Question: I am trying to make a scanning application. That application will scan the document and will display image in a picture box. The problem I am facing is image (Documents image which kept in the scanner or say 'real 'image) is displaying inside another image with some background (That background color is also changing) its look like this image.

I have tried lot of things but nothing giving me a perfect result I tried it with a forge.net. Here is the code I have tried.
'''
public static System.Drawing.Image AforgeAutoCrop(Bitmap selectedImage)
{
Bitmap autoCropImage = null;
try
{
autoCropImage = selectedImage;
// create grayscale filter (BT709)
Grayscale filter = new Grayscale(0.2125, 0.7154, 0.0721);
Bitmap grayImage = filter.Apply(autoCropImage);
// create instance of skew checker
DocumentSkewChecker skewChecker = new DocumentSkewChecker();
// get documents skew angle
double angle = skewChecker.GetSkewAngle(grayImage);
// create rotation filter
RotateBilinear rotationFilter = new RotateBilinear(-angle);
rotationFilter.FillColor = Color.White;
// rotate image applying the filter
Bitmap rotatedImage = rotationFilter.Apply(grayImage);
new ContrastStretch().ApplyInPlace(grayImage);
new Threshold(100).ApplyInPlace(grayImage);
BlobCounter bc = new BlobCounter();
bc.FilterBlobs = true;
// bc.MinWidth = 500;
//bc.MinHeight = 500;
bc.ProcessImage(grayImage);
Rectangle[] rects = bc.GetObjectsRectangles();
MemoryStream writeName = new MemoryStream();
if (rects.Length == 0)
{
System.Windows.Forms.MessageBox.Show("No rectangle found in image ");
}
else if (rects.Length == 1)
{
Bitmap cropped = new Crop(rects[0]).Apply(autoCropImage);
autoCropImage = cropped;
// pictureBox1.Image = cropped;
}
else if (rects.Length > 1)
{
// get largets rect
Console.WriteLine("Using largest rectangle found in image ");
var r2 = rects.OrderByDescending(r => r.Height * r.Width).ToList();
//var r2 = rects.OrderByDescending(r => r.Height < 1500 && r.Width < 1000).ToList();
Bitmap cropped = new Crop(r2[0]).Apply(autoCropImage);
Graphics gr = Graphics.FromImage(cropped);
gr.DrawRectangles(new Pen(Color.Red), rects);
autoCropImage = cropped;
// pictureBox1.Image = cropped;
}
else
{
Console.WriteLine("Huh? on image ");
}
}
catch(Exception ex)
{
MessageBox.Show(ex.Message);
}
return autoCropImage;
}
'''
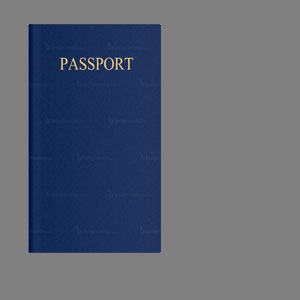
Answer: I assume you always have an image with a distinct foreground and background, and you want to do something like a zealous crop of the background.
In this case I would do something similar to region growning. Start at a point where you can be guaranteed a background pixel.
Get another image (or matrix or whatever), initialized to zeros, and set the corresponding pixel value to 1. If any neighboring pixels are within a threshold value in the original image, move to them recursively and set their corresponding pixel values to 0 as well.
That is:
'''
map = 0's, size of image
function f(x,y,image,map)
if map(x,y) is not 0
return
if pixel value at image(x,y)<T
map(x,y) = 1;
for all neighbors of x,y
function([neighbor coordinates],image,map)
else
map(x,y) = 2;
end
'''
Now map should have all background pixels as 1 and forground as 2. You can change this to allow multiple objects and thresholds and so forth. You might want threshold to be a value change rather than an absolute value.
Then simply find the min and max x and y and store the pixels in that range to a new image.
I hope this was along the lines of what you need.